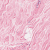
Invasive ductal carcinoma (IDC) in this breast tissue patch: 0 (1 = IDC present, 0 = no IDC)